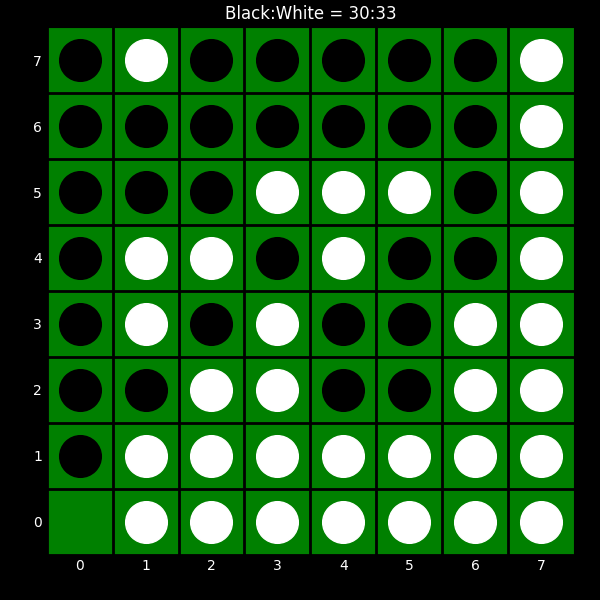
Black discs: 30
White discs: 33